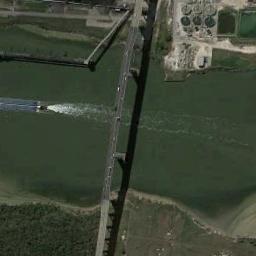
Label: bridge